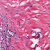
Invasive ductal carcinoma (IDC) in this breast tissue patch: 1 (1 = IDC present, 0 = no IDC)